Current action and preconditions to check: path_clear

Your task: For each precondition in the list above, predict whether it will hold at this action.

Consider the current scene as observed from the mobile robot's camera, and analyze the predicted future states of all dynamic agents (e.g., people, animals, vehicles, or any moving entities) within the NEXT SECOND.

IMPORTANT: Only answer "very likely" if you are absolutely certain—based on strong, clear evidence—that a dynamic agent will violate the precondition in the predicted future state. Do NOT answer "very likely" for unlikely, ambiguous, or low-probability risks.

Ask yourself for each precondition: Is there a high probability, with clear and convincing evidence, that the predicted future states of any dynamic agent will interfere with the predicted future state of the currently executing action within the NEXT SECOND, causing that precondition to fail?

Assess the risk level based on these predictions. Use "likely" or "very likely" if motions create a clear risk of interference.

Use "neutral" or "improbable" if agents are nearby but their predicted paths are clearly diverging or non-conflicting.

Failure Risk Categories: "very improbable", "improbable", "neutral", "likely", "very likely"

Answer Format: Output ONLY the probability_of_failure value from these categories: "very improbable", "improbable", "neutral", "likely", "very likely"

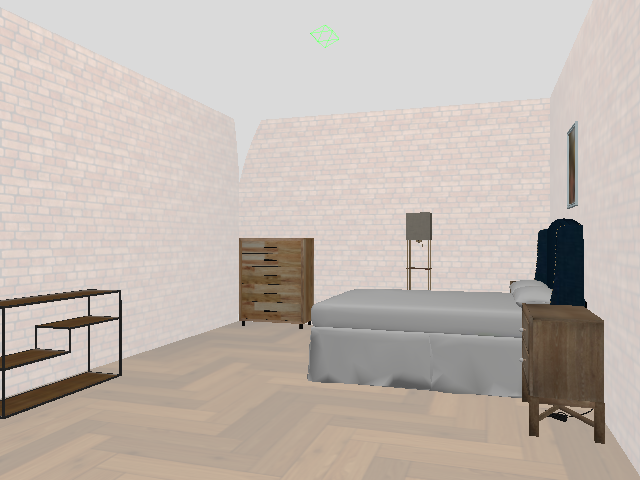

Answer: very improbable